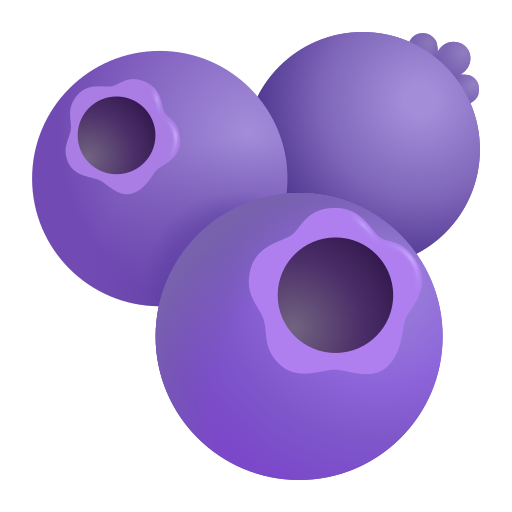
blueberries color